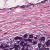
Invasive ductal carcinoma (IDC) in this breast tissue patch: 0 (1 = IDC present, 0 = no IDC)